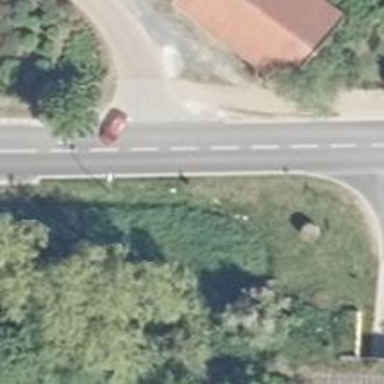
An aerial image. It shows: Secondary road with asphalt surface and cycle track on the right side.